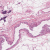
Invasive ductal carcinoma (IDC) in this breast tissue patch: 0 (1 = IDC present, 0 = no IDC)